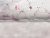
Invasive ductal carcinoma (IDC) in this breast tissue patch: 0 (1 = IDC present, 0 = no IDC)